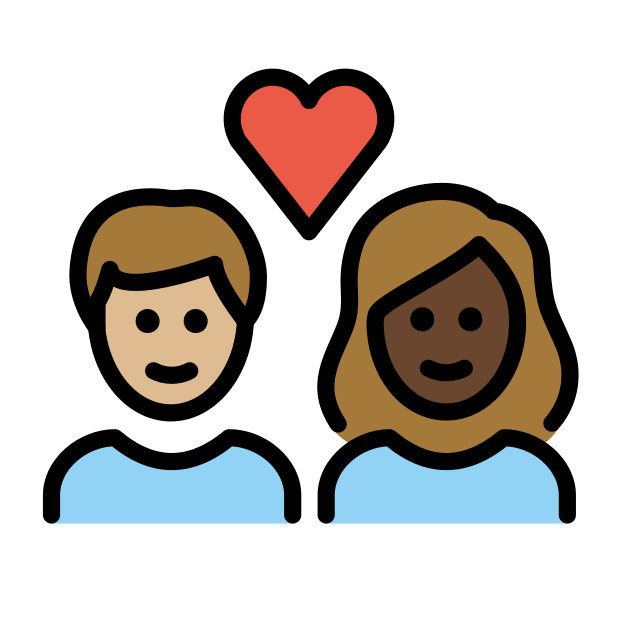
couple with heart: woman, man, medium-light skin tone, dark skin tone